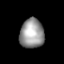
Tissue: lung
Cell type: Epithelial cells
Senescence score: 0.2436
Nuclear area (px): 698
Mean DAPI intensity: 150.367